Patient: sex F, age 67
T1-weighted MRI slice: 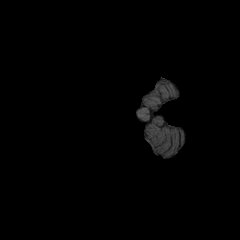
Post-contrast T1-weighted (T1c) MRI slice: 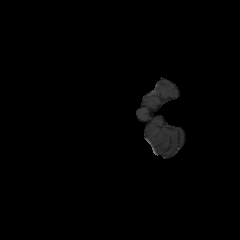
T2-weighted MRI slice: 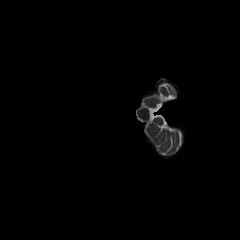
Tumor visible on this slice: no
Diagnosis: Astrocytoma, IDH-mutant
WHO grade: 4